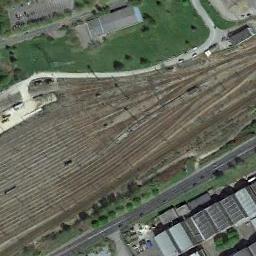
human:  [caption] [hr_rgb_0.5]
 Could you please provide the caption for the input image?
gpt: Many buildings of different shapes are beside the railway station .

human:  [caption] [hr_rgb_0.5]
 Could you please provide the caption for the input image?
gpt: The railway station with lots of railways is between a lawn and some buildings .

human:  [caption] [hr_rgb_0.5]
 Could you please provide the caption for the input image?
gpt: The railway station is next to some buildings and grass .

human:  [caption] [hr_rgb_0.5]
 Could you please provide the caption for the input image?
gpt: A well-equipped railway station in a good suburb .

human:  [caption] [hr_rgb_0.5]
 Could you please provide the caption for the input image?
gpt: There are some buildings and a green meadow beside the railway station .